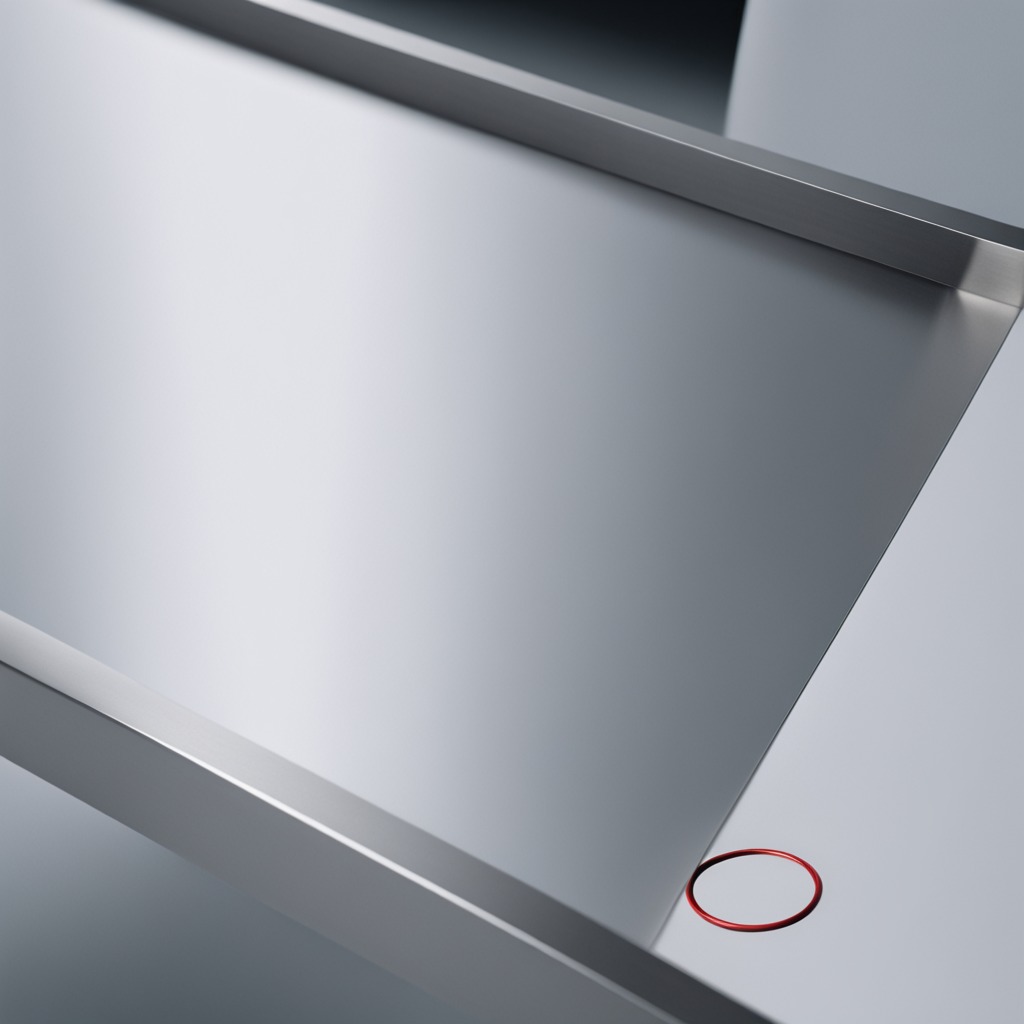
A rubber O-ring is lying on a stainless steel table in a high-end prototyping lab.